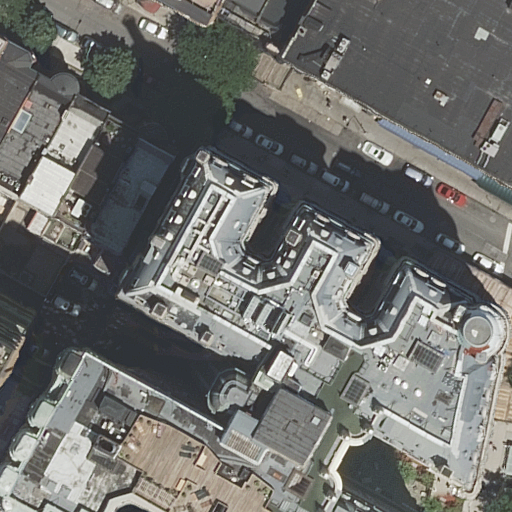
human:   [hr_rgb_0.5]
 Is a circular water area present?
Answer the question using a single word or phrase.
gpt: no

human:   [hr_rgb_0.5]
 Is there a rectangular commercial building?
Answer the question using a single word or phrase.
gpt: no

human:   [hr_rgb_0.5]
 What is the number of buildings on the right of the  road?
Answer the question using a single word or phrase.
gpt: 2

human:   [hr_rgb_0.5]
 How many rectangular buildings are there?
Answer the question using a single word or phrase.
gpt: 9

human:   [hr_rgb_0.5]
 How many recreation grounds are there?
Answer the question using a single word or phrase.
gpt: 0

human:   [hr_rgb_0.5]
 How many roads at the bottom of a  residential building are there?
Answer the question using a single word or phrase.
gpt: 1

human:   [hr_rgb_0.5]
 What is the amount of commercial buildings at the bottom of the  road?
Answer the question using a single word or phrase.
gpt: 0

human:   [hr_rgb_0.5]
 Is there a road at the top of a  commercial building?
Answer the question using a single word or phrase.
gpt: no

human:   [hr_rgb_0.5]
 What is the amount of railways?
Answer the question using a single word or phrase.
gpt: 0

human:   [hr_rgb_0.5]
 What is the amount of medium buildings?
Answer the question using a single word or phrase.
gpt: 7

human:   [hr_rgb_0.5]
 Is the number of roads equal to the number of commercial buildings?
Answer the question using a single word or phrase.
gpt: no

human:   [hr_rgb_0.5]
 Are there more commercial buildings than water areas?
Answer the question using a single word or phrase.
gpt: no

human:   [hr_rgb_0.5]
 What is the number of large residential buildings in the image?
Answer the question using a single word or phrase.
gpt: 2

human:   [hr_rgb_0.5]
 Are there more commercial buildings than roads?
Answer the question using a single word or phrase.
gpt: no

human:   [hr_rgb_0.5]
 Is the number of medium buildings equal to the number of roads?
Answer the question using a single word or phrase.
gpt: no

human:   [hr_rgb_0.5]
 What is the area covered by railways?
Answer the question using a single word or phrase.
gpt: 0m2

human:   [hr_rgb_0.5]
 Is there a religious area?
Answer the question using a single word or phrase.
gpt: no

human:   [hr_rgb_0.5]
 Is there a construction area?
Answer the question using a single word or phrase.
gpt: no

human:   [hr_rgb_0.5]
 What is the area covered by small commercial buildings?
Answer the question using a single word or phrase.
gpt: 0m2

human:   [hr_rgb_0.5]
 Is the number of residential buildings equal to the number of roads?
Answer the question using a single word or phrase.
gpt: no

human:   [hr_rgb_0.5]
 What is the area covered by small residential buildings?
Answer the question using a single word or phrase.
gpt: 43m2

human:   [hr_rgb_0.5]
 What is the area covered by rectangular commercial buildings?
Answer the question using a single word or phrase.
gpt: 0m2

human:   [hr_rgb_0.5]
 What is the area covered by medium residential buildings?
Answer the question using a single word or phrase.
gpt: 1293m2

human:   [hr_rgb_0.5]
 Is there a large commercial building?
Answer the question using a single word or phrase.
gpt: no

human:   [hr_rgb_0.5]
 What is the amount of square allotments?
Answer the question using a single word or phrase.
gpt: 0

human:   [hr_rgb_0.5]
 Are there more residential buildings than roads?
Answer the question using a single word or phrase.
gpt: yes

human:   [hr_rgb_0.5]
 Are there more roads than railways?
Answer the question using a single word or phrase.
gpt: yes

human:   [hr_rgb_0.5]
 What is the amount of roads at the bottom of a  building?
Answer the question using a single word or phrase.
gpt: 1

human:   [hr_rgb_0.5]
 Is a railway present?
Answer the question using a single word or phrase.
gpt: no

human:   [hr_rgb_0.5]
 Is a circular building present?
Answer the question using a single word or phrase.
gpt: no

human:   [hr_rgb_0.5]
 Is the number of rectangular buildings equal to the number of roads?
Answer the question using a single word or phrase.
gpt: no

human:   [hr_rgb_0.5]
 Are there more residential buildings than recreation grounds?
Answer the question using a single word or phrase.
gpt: yes

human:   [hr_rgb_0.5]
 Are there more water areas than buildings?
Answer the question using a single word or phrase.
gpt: no

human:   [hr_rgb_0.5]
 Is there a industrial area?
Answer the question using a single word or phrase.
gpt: no

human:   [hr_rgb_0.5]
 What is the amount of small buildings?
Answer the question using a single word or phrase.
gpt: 4

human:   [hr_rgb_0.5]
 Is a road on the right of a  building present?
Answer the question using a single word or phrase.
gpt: yes

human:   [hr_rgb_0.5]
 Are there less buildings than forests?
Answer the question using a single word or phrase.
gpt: no